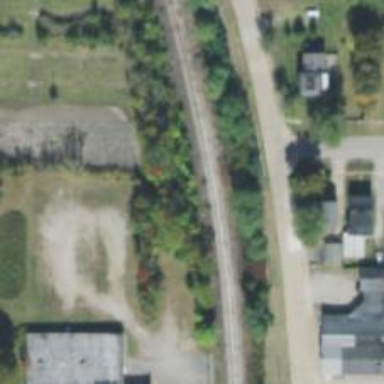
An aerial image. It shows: Abandoned railway.